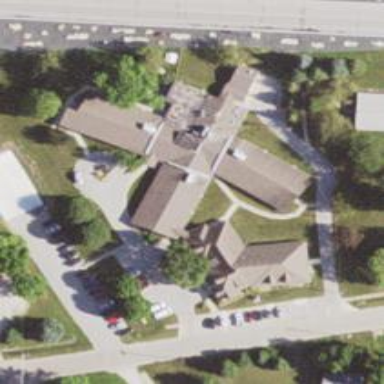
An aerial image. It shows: Nursing home.